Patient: sex M, age 58
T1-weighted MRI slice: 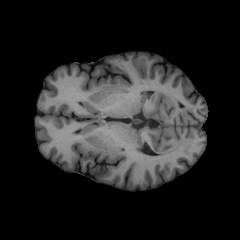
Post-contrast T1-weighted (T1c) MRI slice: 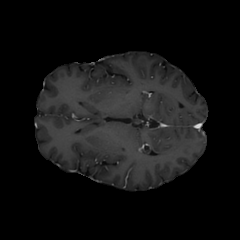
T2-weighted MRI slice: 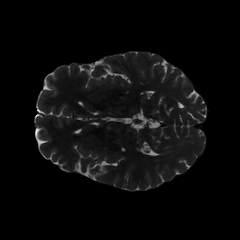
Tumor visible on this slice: no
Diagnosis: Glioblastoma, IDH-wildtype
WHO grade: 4